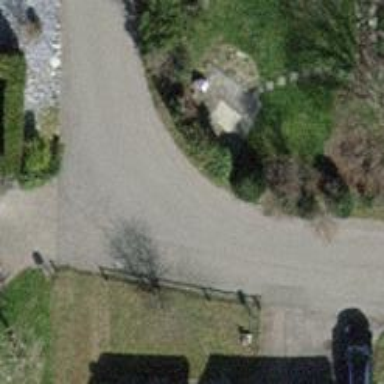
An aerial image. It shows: Paved residential road.